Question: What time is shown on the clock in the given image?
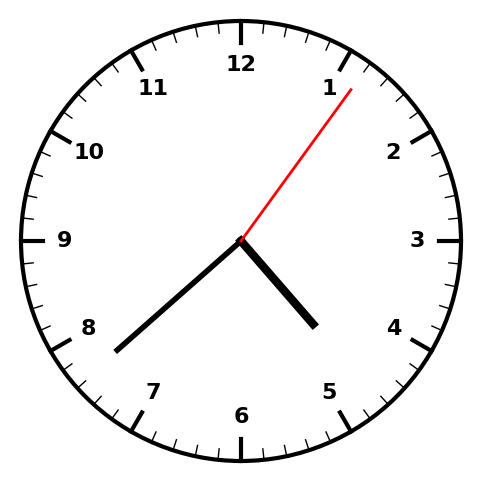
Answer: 04:38:06